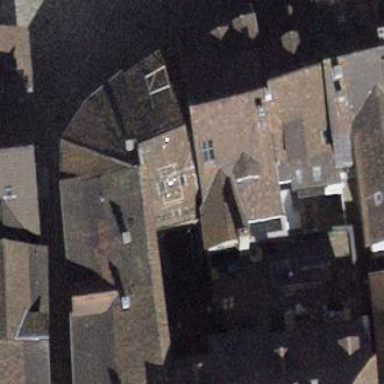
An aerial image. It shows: Building with tile roof.